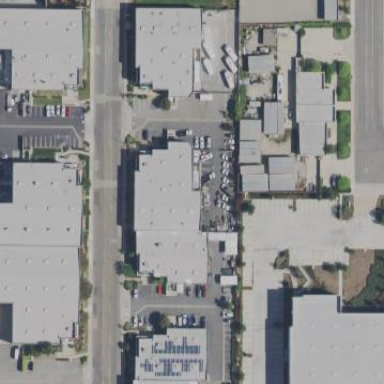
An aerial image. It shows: Commercial area.